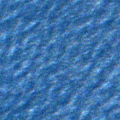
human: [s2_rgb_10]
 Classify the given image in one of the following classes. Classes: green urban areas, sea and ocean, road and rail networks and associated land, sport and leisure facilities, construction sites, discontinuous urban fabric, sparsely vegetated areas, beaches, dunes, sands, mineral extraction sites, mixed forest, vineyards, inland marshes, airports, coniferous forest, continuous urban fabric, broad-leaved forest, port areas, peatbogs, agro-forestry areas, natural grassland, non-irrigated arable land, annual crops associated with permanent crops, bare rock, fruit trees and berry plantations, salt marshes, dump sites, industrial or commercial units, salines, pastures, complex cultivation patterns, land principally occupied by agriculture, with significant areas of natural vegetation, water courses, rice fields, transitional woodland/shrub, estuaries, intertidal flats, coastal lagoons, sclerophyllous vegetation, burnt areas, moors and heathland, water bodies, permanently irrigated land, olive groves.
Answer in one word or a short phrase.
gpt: sea and ocean